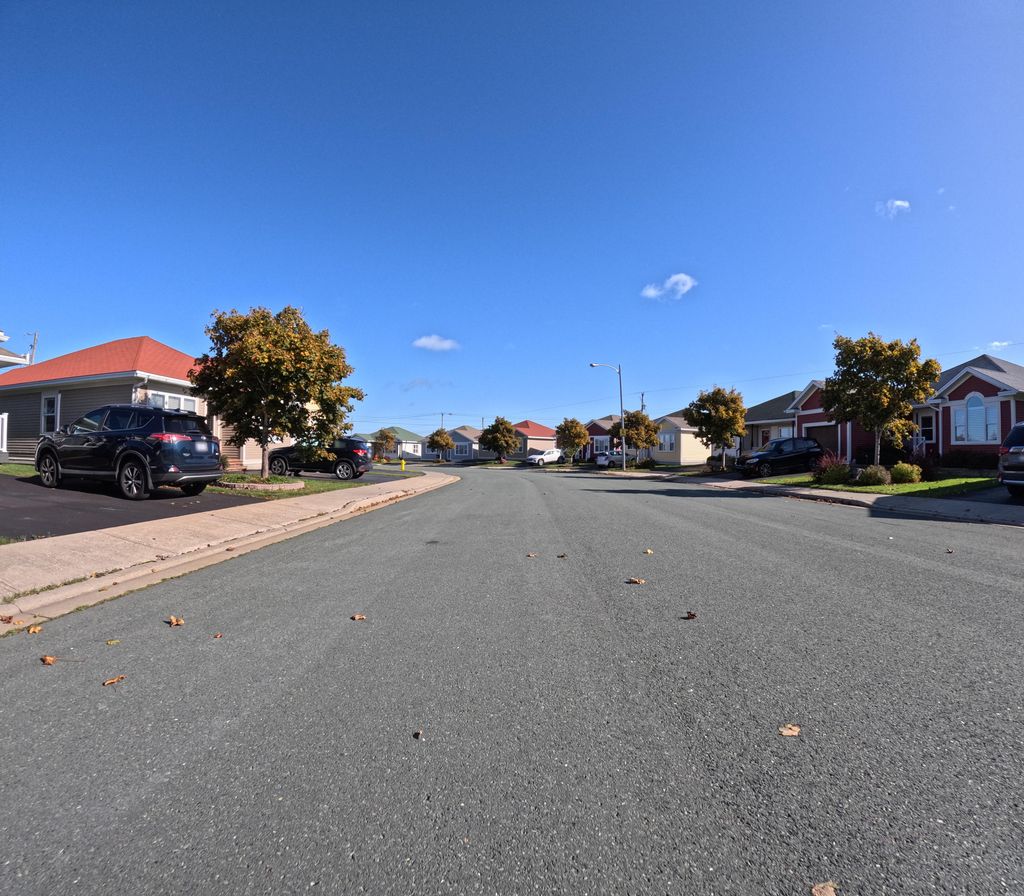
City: st_johns